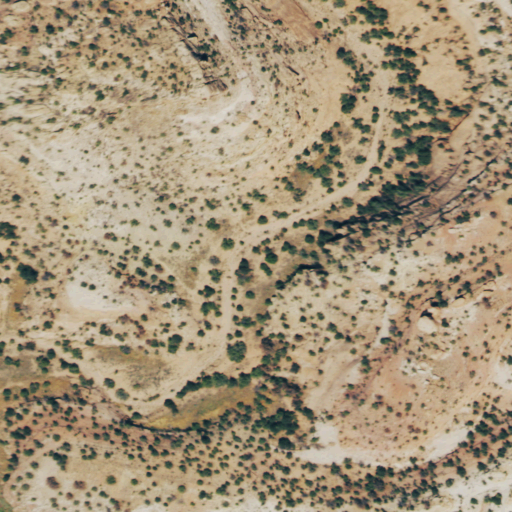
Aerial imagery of valley in Colorado named Sand Canyon containing shrub and evergreen forest